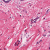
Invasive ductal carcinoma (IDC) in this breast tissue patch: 0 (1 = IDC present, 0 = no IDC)